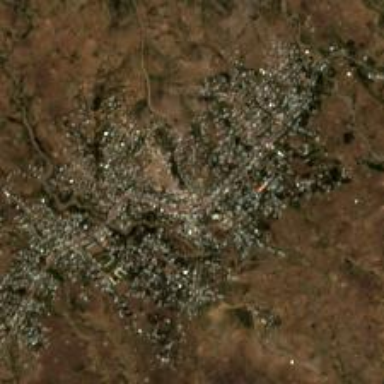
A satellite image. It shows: Town.